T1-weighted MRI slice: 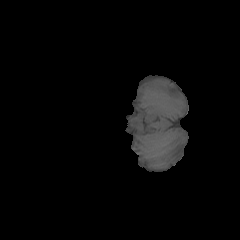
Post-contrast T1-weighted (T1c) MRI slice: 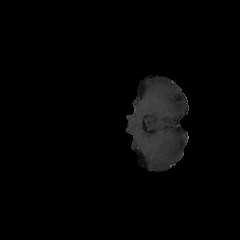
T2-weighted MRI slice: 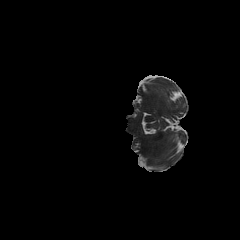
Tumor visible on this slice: no